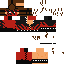
A female skeleton skin with dark skin, wearing brown helmet dressed in a red hoodie and red pants, featuring a closed mouth.